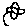
Label: flower